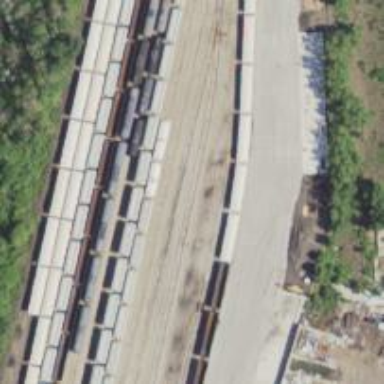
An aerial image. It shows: Railway yard.